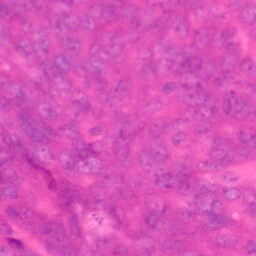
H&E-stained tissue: Colon